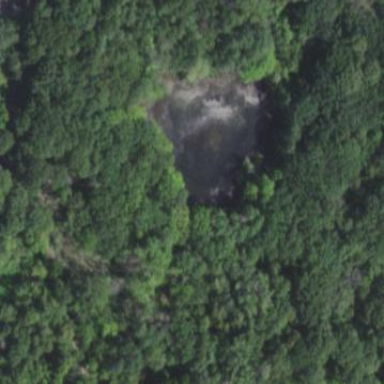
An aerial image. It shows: Pond surrounded by natural water.